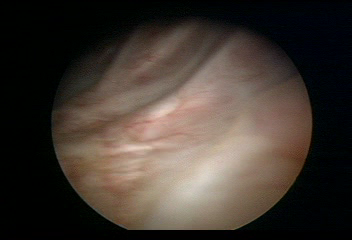
Modality: WLC
Class: Normal mucosa
Bladder cancer association: No